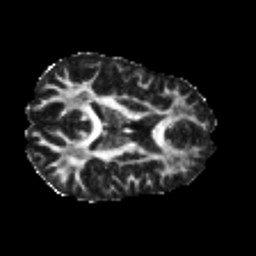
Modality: FA
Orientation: axial
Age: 22
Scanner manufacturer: philips
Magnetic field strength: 3 T
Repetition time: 8.6 s
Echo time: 0.127 s